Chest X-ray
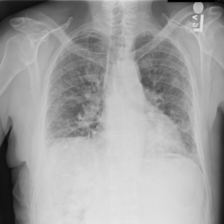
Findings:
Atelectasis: negative
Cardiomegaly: negative
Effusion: negative
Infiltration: negative
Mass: negative
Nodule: negative
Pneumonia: negative
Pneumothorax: positive
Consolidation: negative
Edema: negative
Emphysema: negative
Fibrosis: positive
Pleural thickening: negative
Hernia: negative